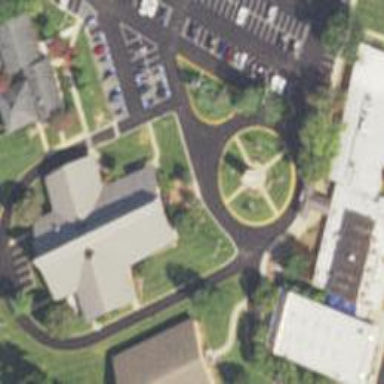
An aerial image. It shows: Beautiful church building.